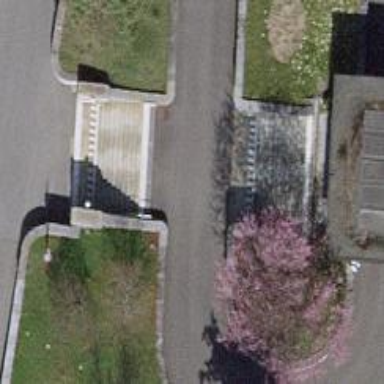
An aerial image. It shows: Set of steps made of paving stones.